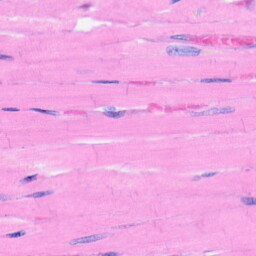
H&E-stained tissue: Heart